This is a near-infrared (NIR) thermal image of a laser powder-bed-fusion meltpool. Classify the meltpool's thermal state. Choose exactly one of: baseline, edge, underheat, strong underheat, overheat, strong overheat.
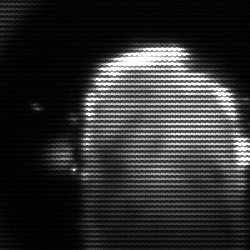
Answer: baseline